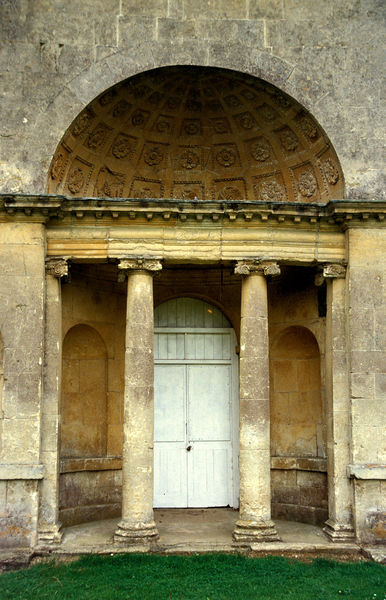
Titel: Temple of Venus, Eingangssituation
Künstler: William Kent
Standort: Stowe, Buckinghamshire
Institution: Stowe Landscape Gardens
Schlagwörter: weiß, gelb, grün, ocker, blume, blumen, grau, holz, marmor, säule, säulen, tür, blüten, gebäude, gras, park, rasen, rose, wiese, beige, ornament, alt, wand, architektur, sockel, stein, steine, natur, kirche, boden, garten, bogen, italien, mauer, koppel, türe, bank, rundbogen, kuppel, detail, floral, ornamente, türflügel, glatt, geschlossen, tor, foto, fotografie, eingang, fugen, nische, arkade, kolonnade, ruine, gewölbe, antike, palast, strahlen, architrav, kapitelle, rom, kapitell, photo, halbkreis, halbrund, fragment, fries, portal, sims, kalotte, gesims, pforte, kehle, quader, voluten, sandstein, rosette, mauern, ionisch, portikus, apsis, fresken, griechenland, antikisierend, ausgang, tempel, kasetten, kassetten, kassettendecke, konche, fresko, niesche, abstufung, basis, fotographie, quadrat, wulst, rosetten, römisch, schwelle, steinbank, gebälk, bauwerk, nischen, kasettendecke, zahnschnitt, kolonade, halbkuppel, guttae, fotografir, absiss, blöcke, absyss, nisch, verkröpft, ionika, portral, kapiell, kazetten, kapitellen, copula, inonisch, muschelkonche, rundbogennischen, verblechung, kassentendecke, kasstiertes gewölbe, architratv, kassenttierung